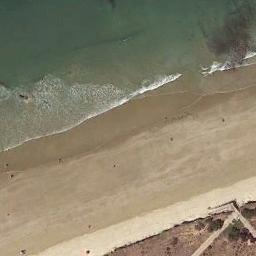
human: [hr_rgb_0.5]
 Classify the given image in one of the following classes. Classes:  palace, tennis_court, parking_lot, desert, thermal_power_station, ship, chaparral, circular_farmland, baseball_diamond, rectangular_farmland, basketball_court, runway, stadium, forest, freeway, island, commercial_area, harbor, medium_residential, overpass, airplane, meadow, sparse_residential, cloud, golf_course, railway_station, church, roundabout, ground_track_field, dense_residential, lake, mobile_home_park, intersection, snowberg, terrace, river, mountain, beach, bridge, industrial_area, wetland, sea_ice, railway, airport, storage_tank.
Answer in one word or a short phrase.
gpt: beach